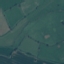
Land use / land cover class: Pasture